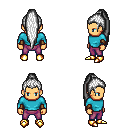
a pixel art fantasy rpg character, male body template, human, tanned skin, teal long-sleeve shirt, magenta pants, white extra-long topknot hairstyle, leather bracers, gold boots, four views (front, back, left, right), 2x2 character sprite sheet, small pixel art, hard edges, no anti-aliasing